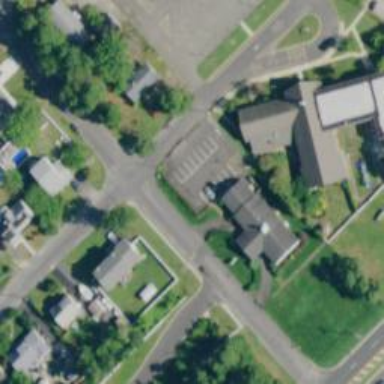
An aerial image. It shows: School.